Question: What is the measurement shown in the image?
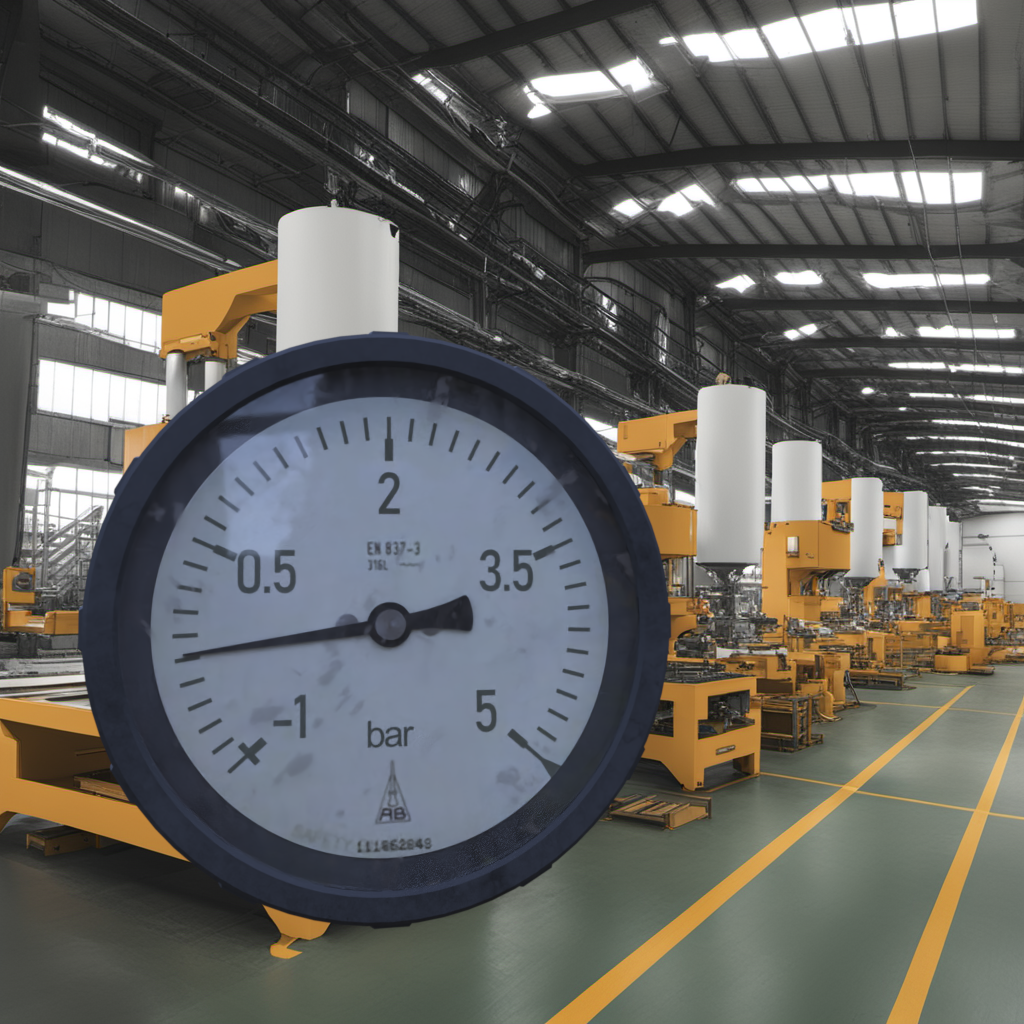
Answer: The result is -0.25
Question: What is the range of this measurement?
Answer: The range is from -1 to 5
Question: What is the minimum and maximum value of the measurement shown in the image?
Answer: The minimum value is -1 and the maximum value is 5